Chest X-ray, PA view. Patient: 42 years old, sex M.
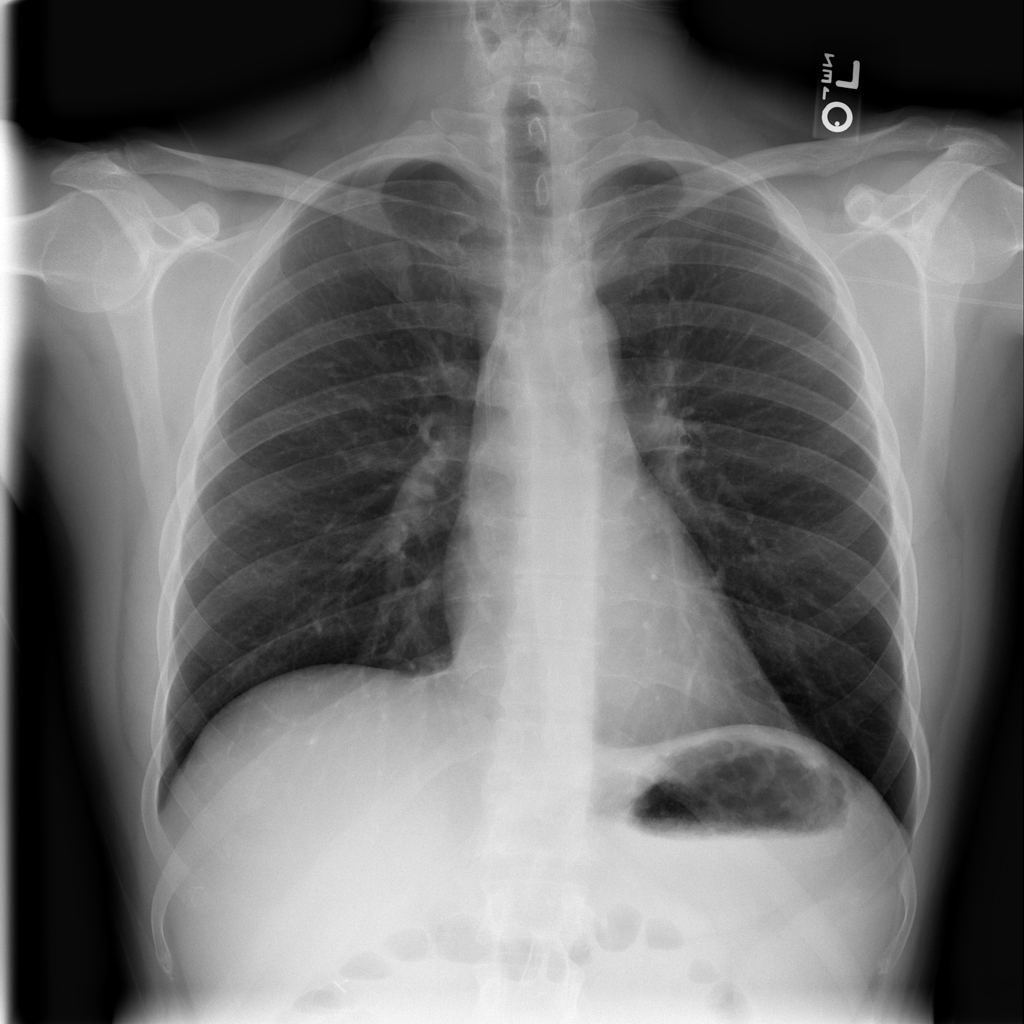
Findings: No Finding